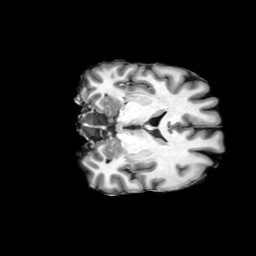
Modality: T1w
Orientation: coronal
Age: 52
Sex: female
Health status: ill